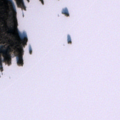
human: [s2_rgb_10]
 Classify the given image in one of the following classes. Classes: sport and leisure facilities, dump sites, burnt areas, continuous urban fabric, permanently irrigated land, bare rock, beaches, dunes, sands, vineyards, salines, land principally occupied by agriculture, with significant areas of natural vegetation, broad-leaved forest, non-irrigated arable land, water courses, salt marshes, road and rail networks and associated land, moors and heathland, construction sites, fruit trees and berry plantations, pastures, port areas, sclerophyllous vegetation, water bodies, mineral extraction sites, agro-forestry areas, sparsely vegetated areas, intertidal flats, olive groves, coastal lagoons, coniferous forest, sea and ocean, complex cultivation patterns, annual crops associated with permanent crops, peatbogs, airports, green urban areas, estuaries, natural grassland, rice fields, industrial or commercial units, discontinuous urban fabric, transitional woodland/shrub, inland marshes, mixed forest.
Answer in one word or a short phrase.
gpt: coniferous forest, water bodies